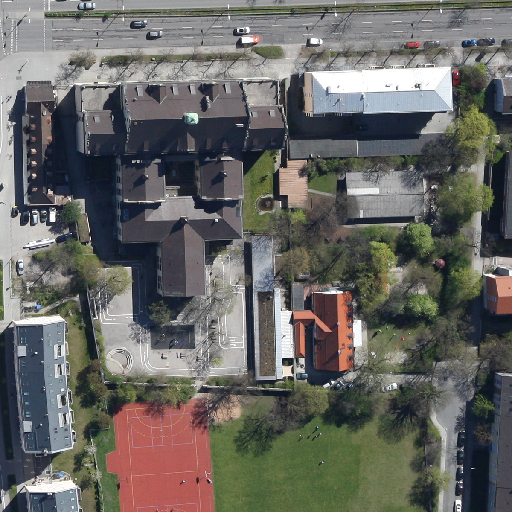
Referring expression: light-duty vehicle driving on the road